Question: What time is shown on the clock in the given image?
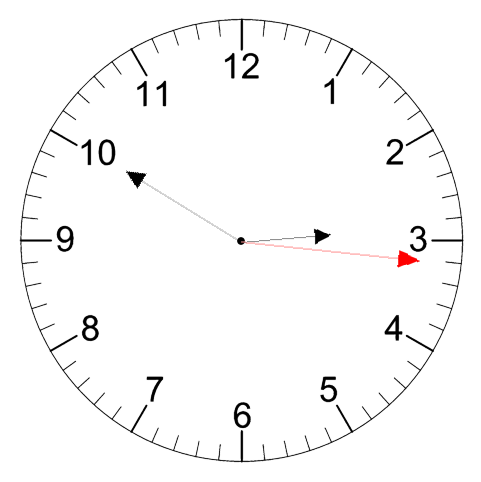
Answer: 02:50:16